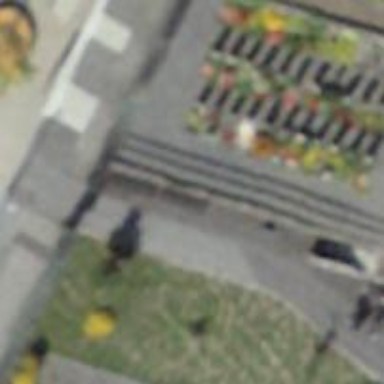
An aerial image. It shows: Black bench.